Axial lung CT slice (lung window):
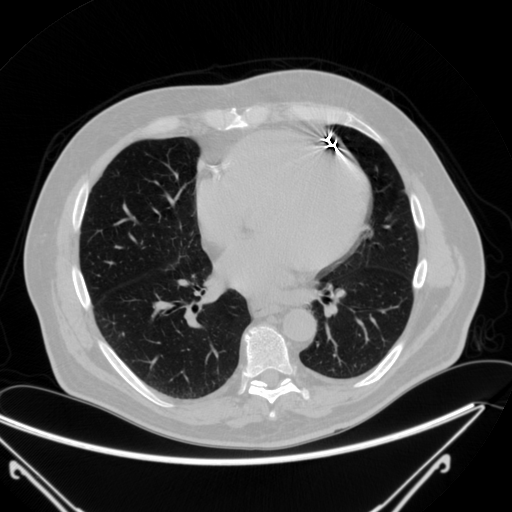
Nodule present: no